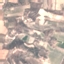
Label: PermanentCrop